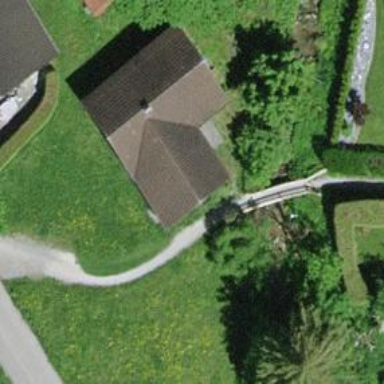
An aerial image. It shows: Footway bridge with unpaved surface.